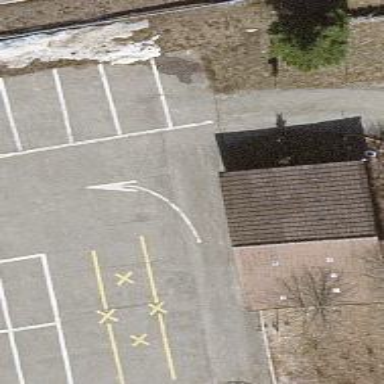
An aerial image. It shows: Road serving as parking aisle.